Question: I have a binary image of the hand like that:

I have to write a Matlab function that detects the valley between two fingers.
The parameters are the binary image and the coordinates of the two finger's tips.
I'm new in image processing and I don't know how to start.
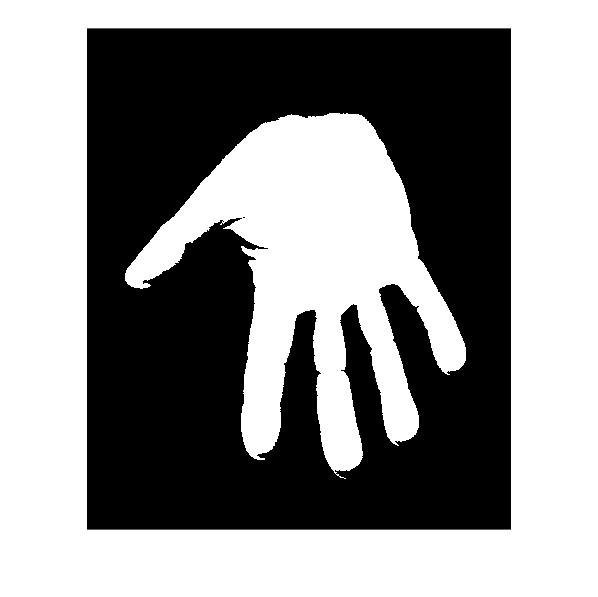
Answer: I suggest to isolate the black area between the two input points, and then find the highest point in this connected component.
You can try the following approach (you may need to tweak some of the parameters, but it should be a good start).
'''
I = rgb2gray(imread('<your path>'));
%input parameters - points which represents two finger tips.
x1 = 408; y1 = 441;
x2 = 454; y2 = 373;
%binarize image
I = im2bw(I);
%noise reduction - close holes
I2 = imclose(I,strel('disk',10));
%draw a line between p1 and p2
ind = drawline([y1 x1],[y2 x2],size(I));
lineMat = zeros(size(I));
lineMat(ind) = 1;
%adds the line to the image
I2 = I2 | lineMat;
%finds a point in the middle of the line
[lineY, lineX] = ind2sub(size(I),ind);
midX = lineX(ceil(length(ind)/2));
midY = lineY(ceil(length(ind)/2));
%finds a point which resides in the connected component which is between
%the line and the two finger.
xSeed = midX;
ySeed = midY -5;
%perform imfill operation, starting from (xSeed,ySeed),
%in order to find the conected component in which the point (xSeed,ySeed)
%resides.
diffMat = imfill(I2,[ySeed xSeed])~=I2;
%finding the highest point in this connected component
[Y, X] = ind2sub(size(diffMat),find(diffMat));
minInd = find(Y==min(Y),1,'first');
yValley = Y(minInd);
xValley = X(minInd);
%presents result
imshow(I);hold on;
plot(x1,y1,'r.','MarkerSize',20);
plot(x2,y2,'r.','MarkerSize',20);
plot(xValley,yValley,'b.','MarkerSize',20);
'''
*draw line function is taken from <URL>.
Final result (input points in red, output point in blue).
<URL>